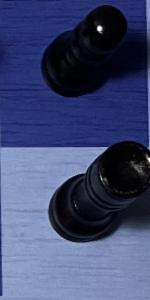
Label: Rook_Black